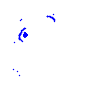
Particle: electron